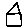
Label: house